Interaction volume radius: 5 \u00c5
Interaction volume height: 25 \u00c5
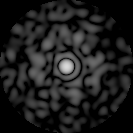
Disorder parameter: 0.8507